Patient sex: M
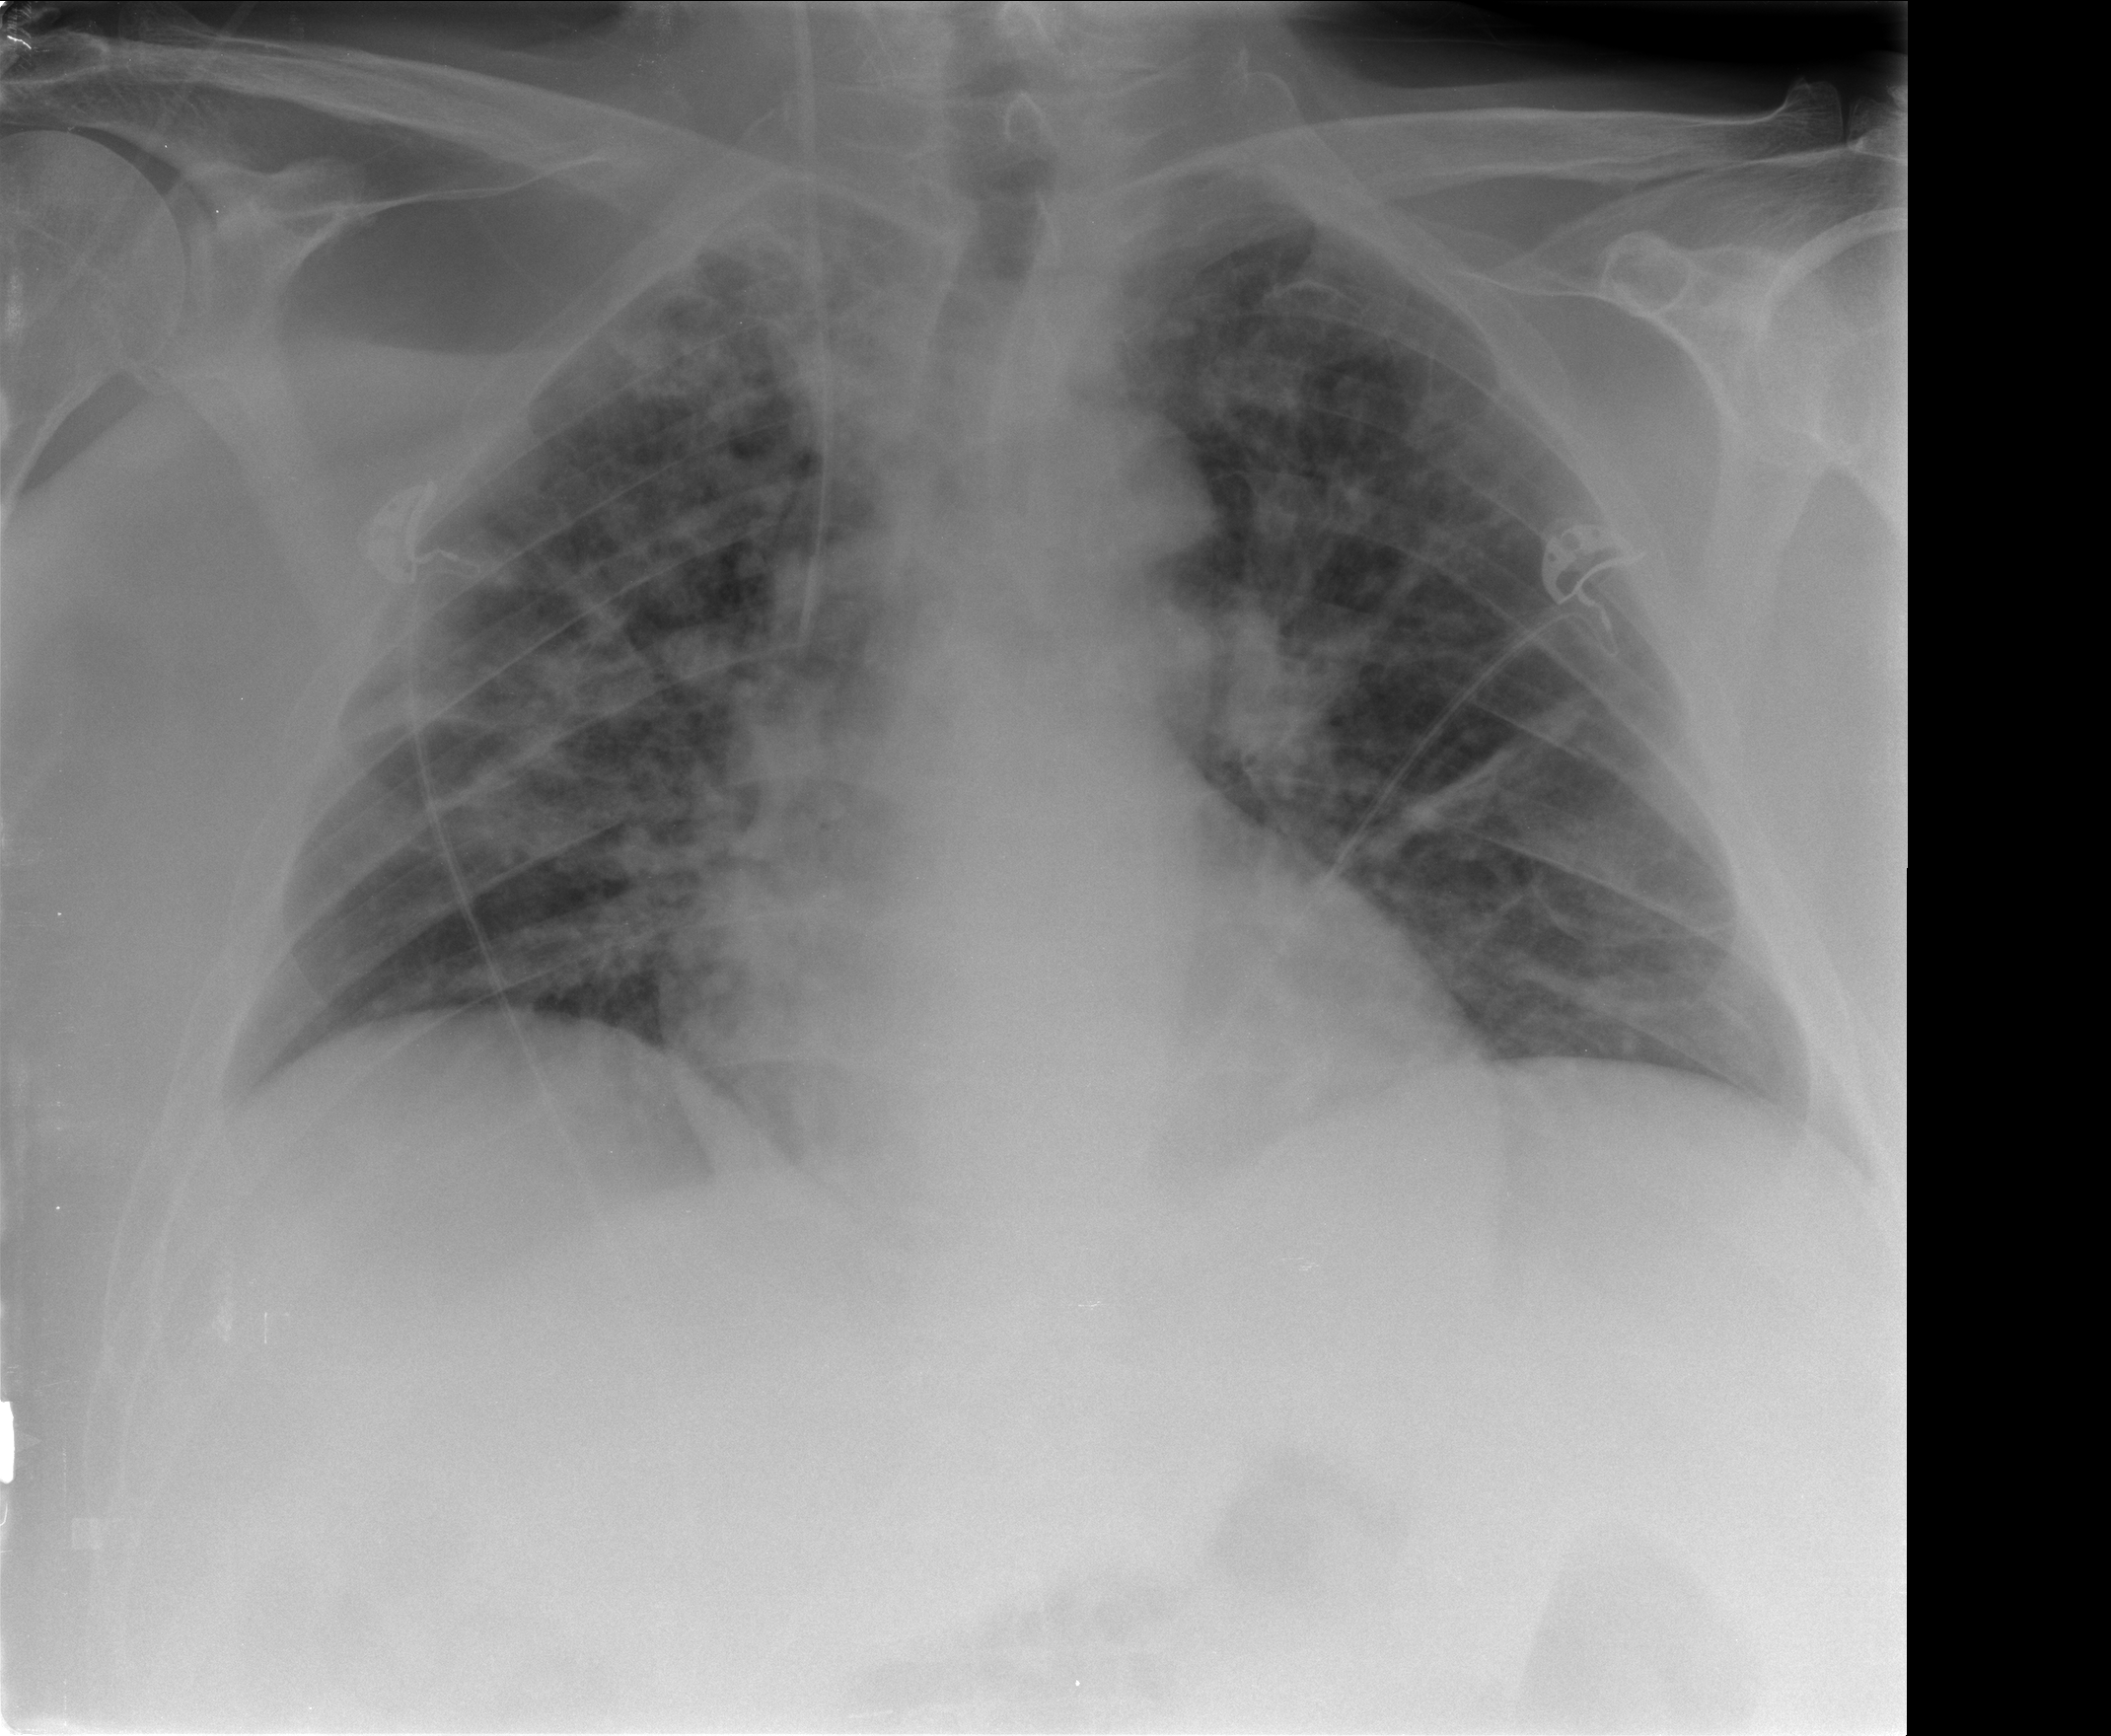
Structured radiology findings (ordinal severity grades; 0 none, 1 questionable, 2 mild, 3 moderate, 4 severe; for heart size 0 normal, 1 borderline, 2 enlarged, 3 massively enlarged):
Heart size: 0
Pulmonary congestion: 2
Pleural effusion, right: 0
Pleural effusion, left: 0
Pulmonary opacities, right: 2
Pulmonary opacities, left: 2
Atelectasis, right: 2
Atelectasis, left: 2